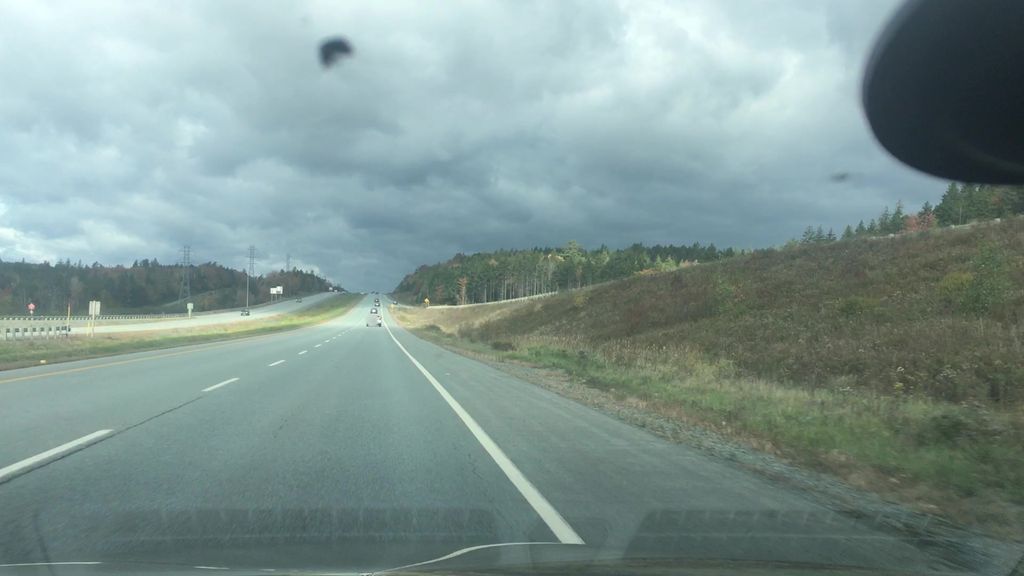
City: halifax